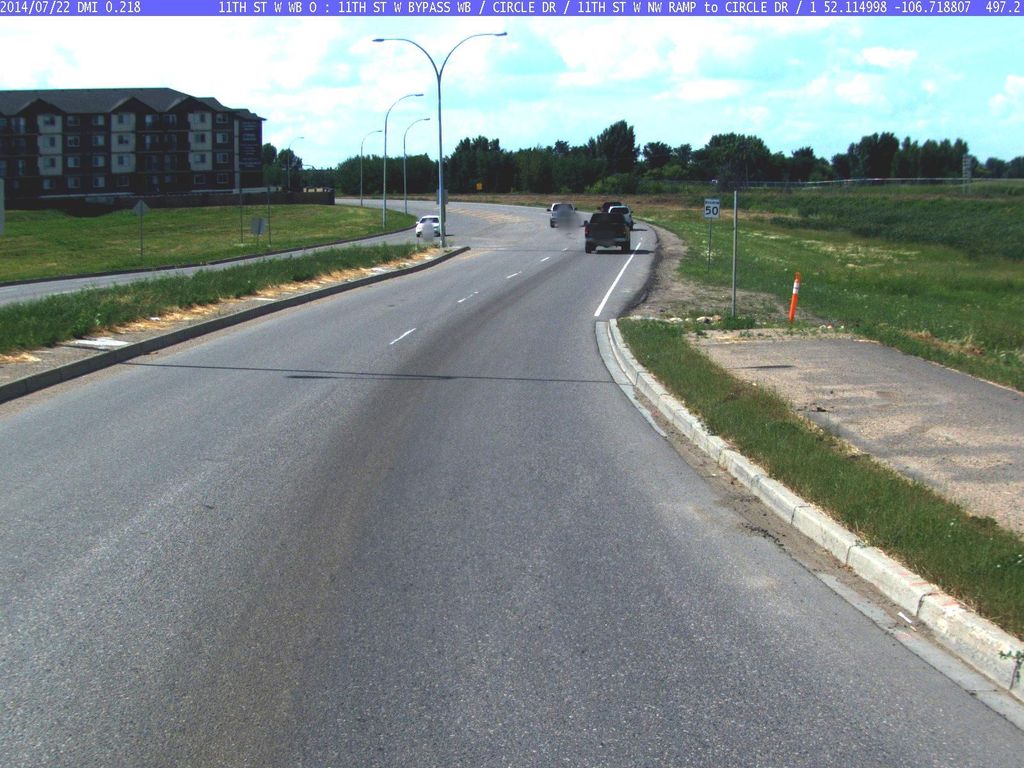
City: saskatoon